Interaction volume radius: 10 \u00c5
Interaction volume height: 20 \u00c5
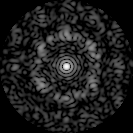
Disorder parameter: 0.7361